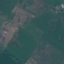
Label: Pasture